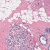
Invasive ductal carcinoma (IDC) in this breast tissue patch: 0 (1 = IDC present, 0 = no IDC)